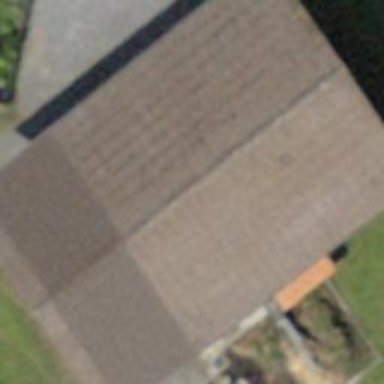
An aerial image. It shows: Rural barn.